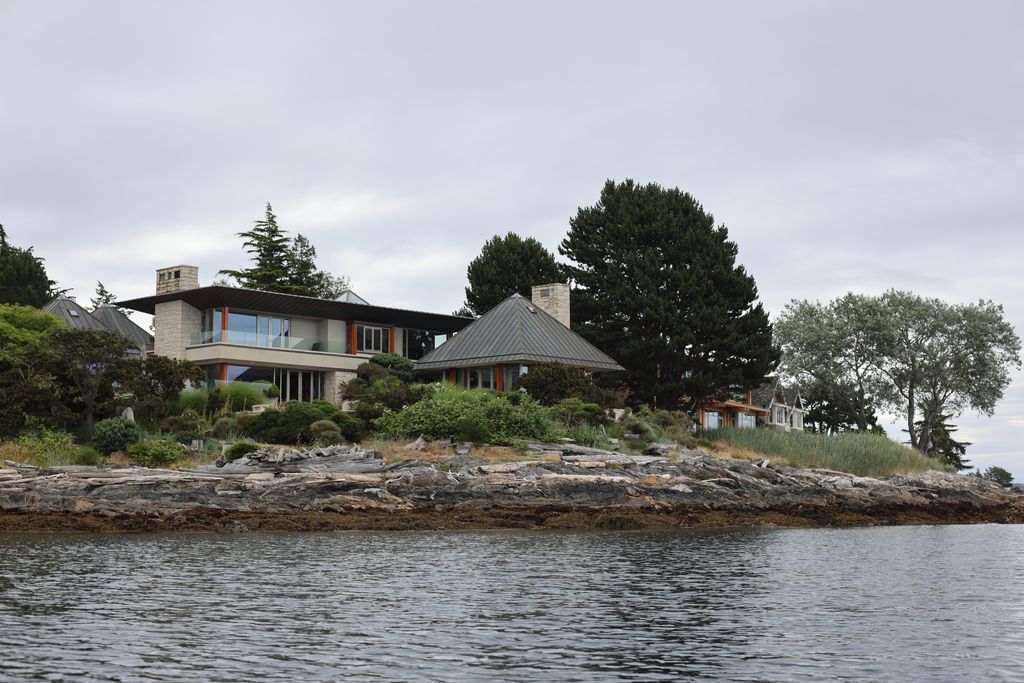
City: victoria